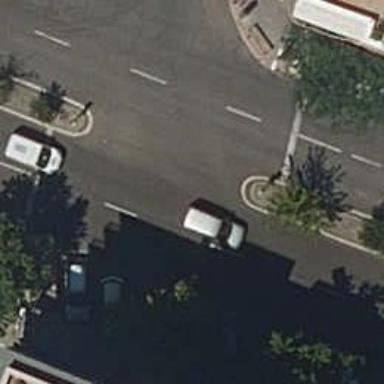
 there is diagonal parking lane known as street side parking."